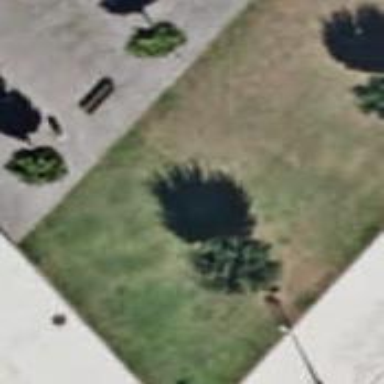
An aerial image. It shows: Evergreen broadleaved tree.